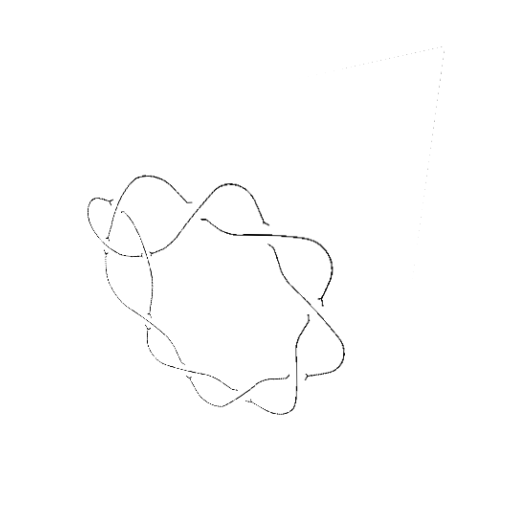
Crossing number: 10